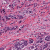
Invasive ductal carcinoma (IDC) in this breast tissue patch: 1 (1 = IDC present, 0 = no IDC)